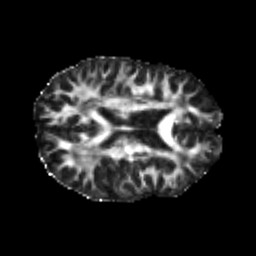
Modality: FA
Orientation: axial
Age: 21
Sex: female
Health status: healthy
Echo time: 0.074 s